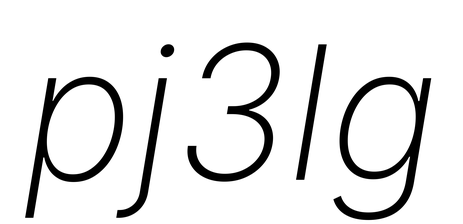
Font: Inter-Italic_ExtraLight_Italic